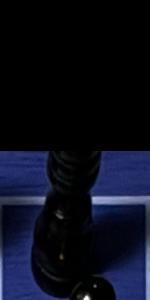
Label: Bishop_Black